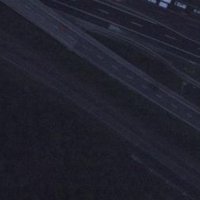
EUNIS habitat code: 57
Species observed at this site:
Tettigonia cantans